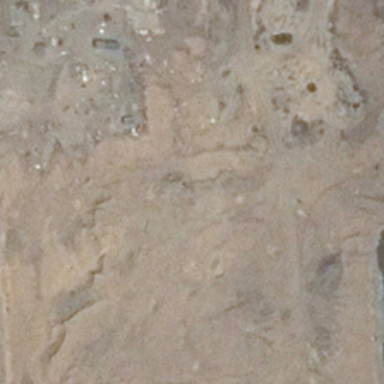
It is a piece of irregular khaki bareland .